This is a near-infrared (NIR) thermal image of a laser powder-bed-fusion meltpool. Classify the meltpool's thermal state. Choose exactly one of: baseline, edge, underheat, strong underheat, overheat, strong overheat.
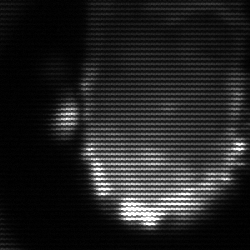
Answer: baseline